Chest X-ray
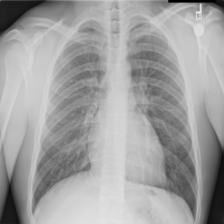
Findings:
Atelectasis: negative
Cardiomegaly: negative
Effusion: negative
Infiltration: negative
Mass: negative
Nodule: negative
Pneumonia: negative
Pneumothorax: negative
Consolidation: negative
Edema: negative
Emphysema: negative
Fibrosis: negative
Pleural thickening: negative
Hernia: negative